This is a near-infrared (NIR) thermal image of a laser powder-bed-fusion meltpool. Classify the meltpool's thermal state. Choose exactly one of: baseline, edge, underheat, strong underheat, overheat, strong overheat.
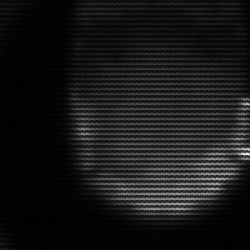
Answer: edge